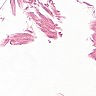
Metastatic tissue present: no